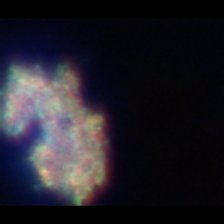
Taxon: Ciliates
Group: Other